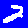
Digit: 2